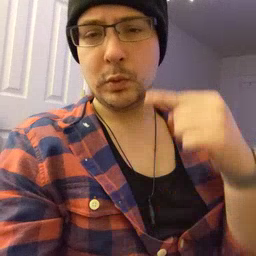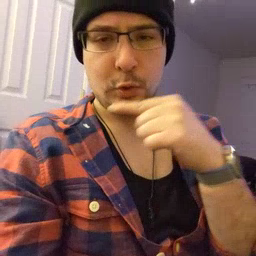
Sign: toothbrush